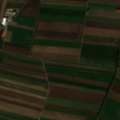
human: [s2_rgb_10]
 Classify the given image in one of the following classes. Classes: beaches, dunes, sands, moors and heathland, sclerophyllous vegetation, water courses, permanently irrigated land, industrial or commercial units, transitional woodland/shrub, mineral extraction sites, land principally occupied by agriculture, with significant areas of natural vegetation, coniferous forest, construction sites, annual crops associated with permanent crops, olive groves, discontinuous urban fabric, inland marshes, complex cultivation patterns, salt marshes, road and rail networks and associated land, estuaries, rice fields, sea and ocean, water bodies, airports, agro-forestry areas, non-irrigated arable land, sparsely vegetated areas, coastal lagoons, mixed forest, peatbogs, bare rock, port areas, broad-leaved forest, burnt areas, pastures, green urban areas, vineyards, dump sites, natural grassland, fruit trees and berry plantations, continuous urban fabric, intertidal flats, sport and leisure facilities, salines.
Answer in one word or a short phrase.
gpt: discontinuous urban fabric, non-irrigated arable land